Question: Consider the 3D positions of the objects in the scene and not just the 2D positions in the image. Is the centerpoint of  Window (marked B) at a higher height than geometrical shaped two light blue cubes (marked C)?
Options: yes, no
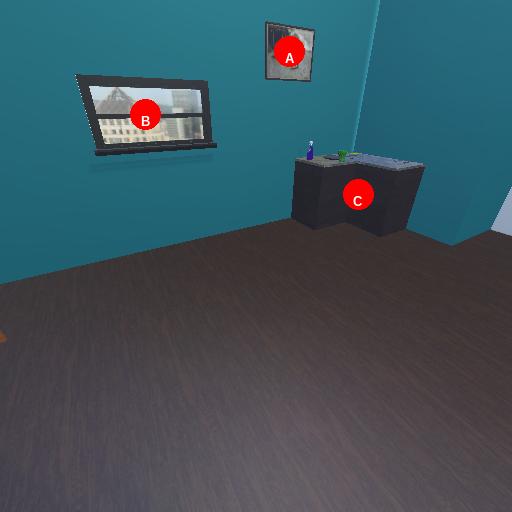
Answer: yes